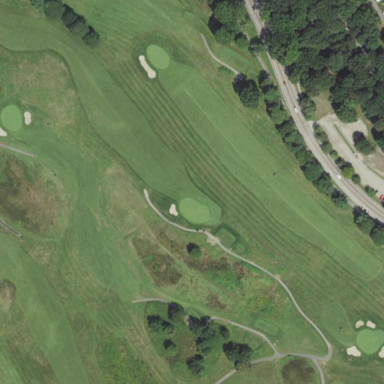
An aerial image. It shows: Rough area on grassy golf course.